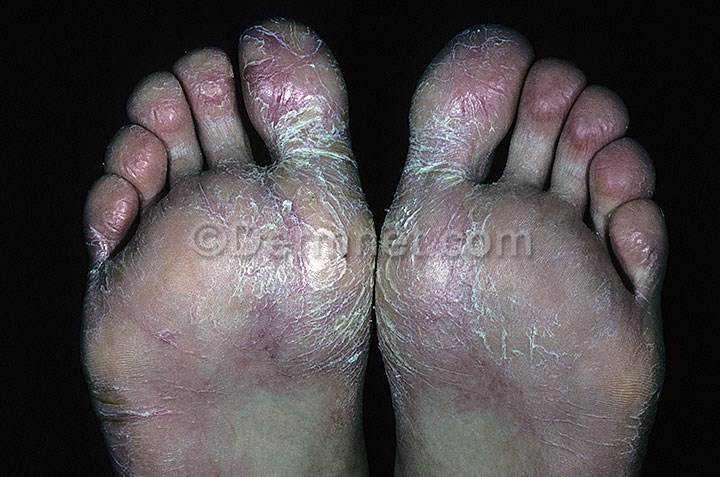
Disease: Eczema Photos